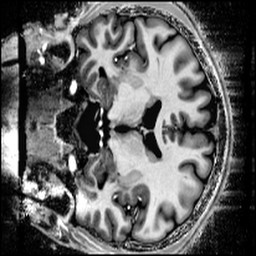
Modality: T1w
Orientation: coronal
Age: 35
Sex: male
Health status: healthy
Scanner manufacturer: siemens
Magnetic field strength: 9.4 T
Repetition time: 9 s
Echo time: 0.0023 s